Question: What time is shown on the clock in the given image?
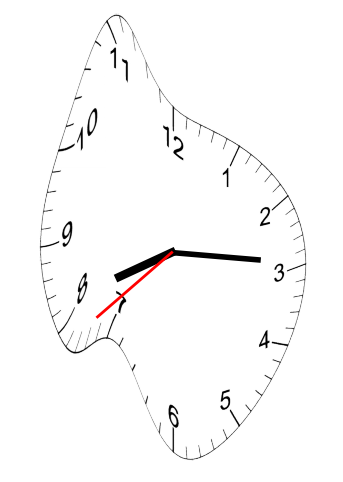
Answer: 08:14:38